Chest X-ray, PA view. Patient: 54 years old, sex F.
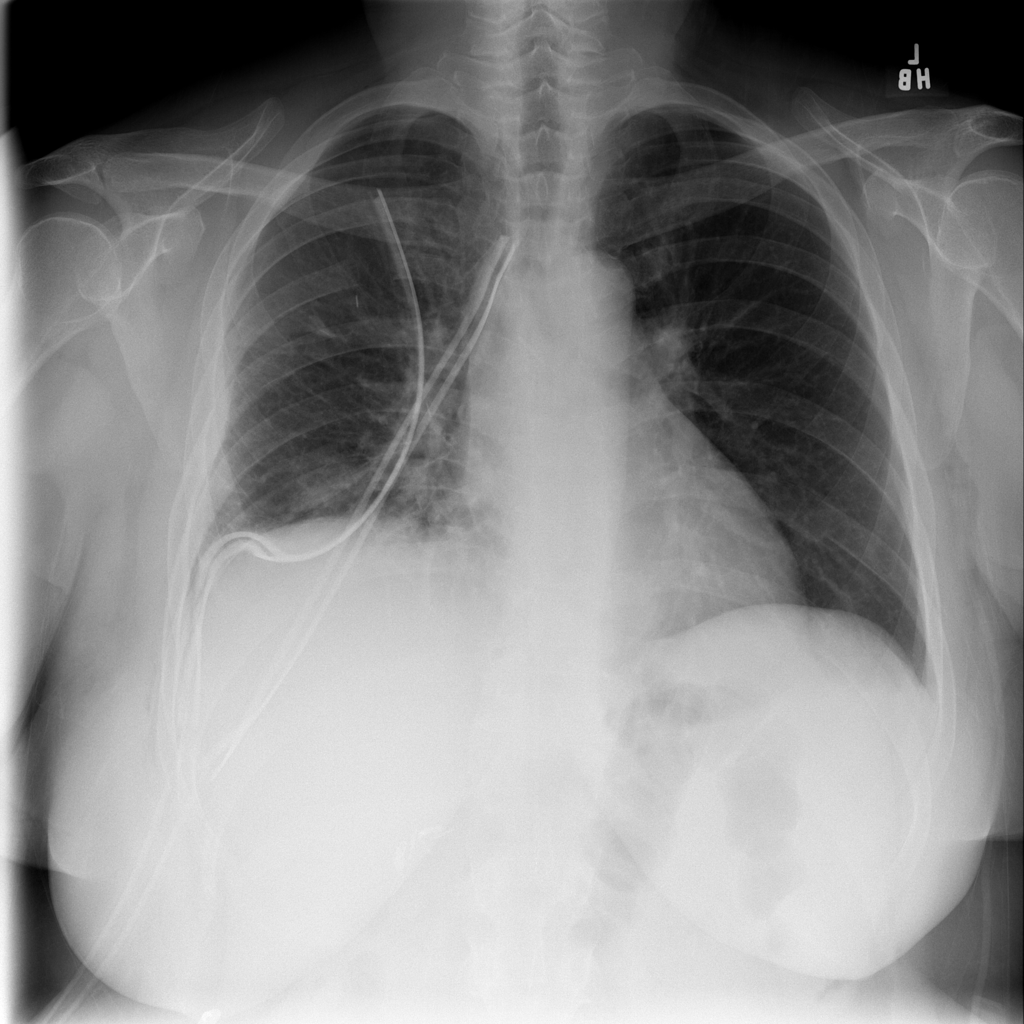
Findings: Atelectasis, Effusion